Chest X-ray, PA view. Patient: 54 years old, sex F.
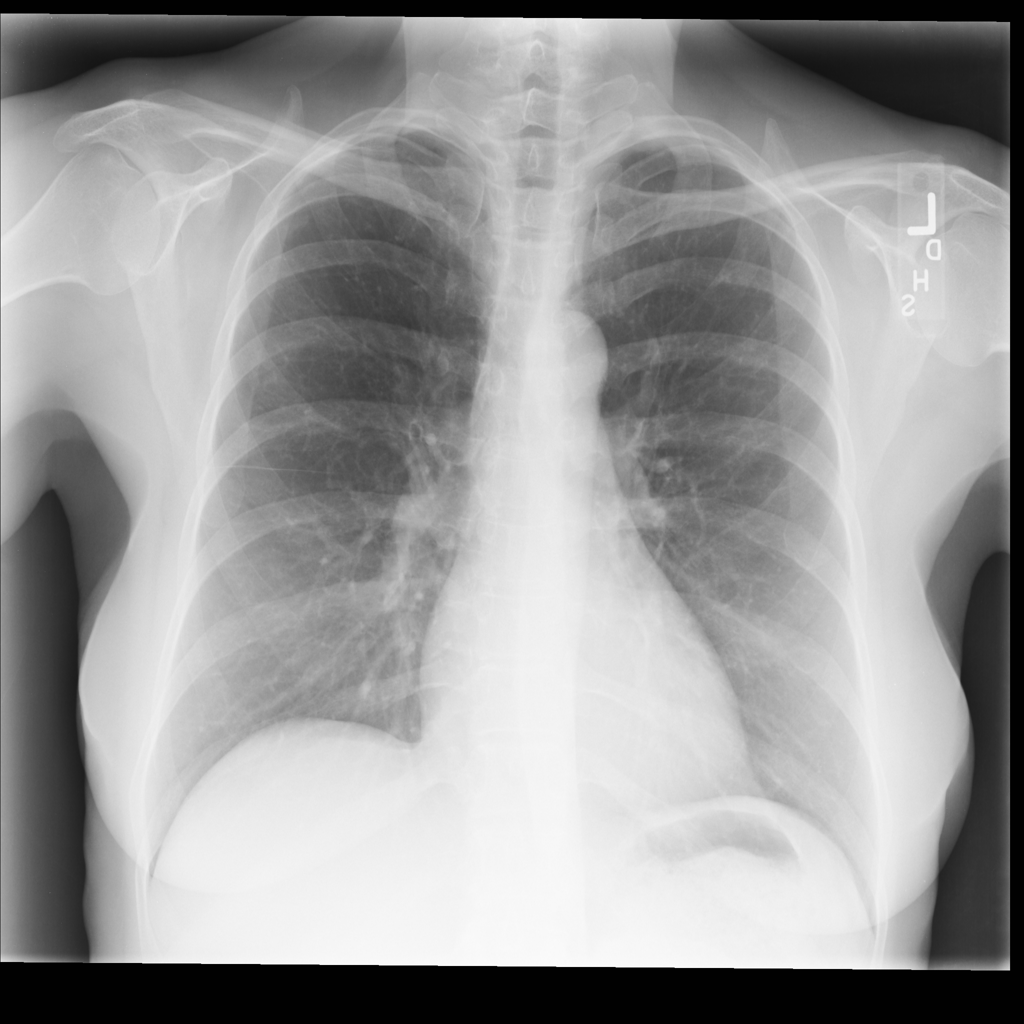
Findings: No Finding